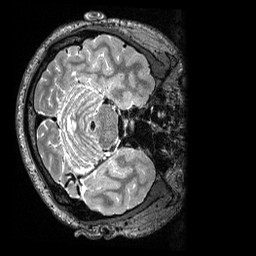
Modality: T2w
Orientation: axial
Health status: healthy
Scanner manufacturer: siemens
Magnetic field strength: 3 T
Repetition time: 3.2 s
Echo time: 0.565 s